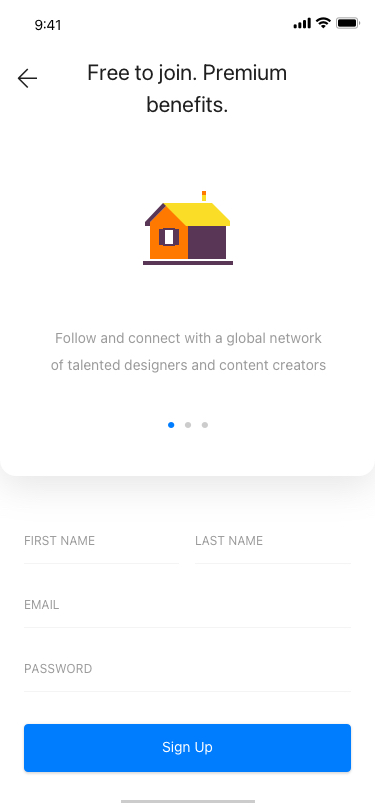
Text in this UI design:
Free to join. Premium benefits.
Follow and connect with a global network of talented designers and content creators